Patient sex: M
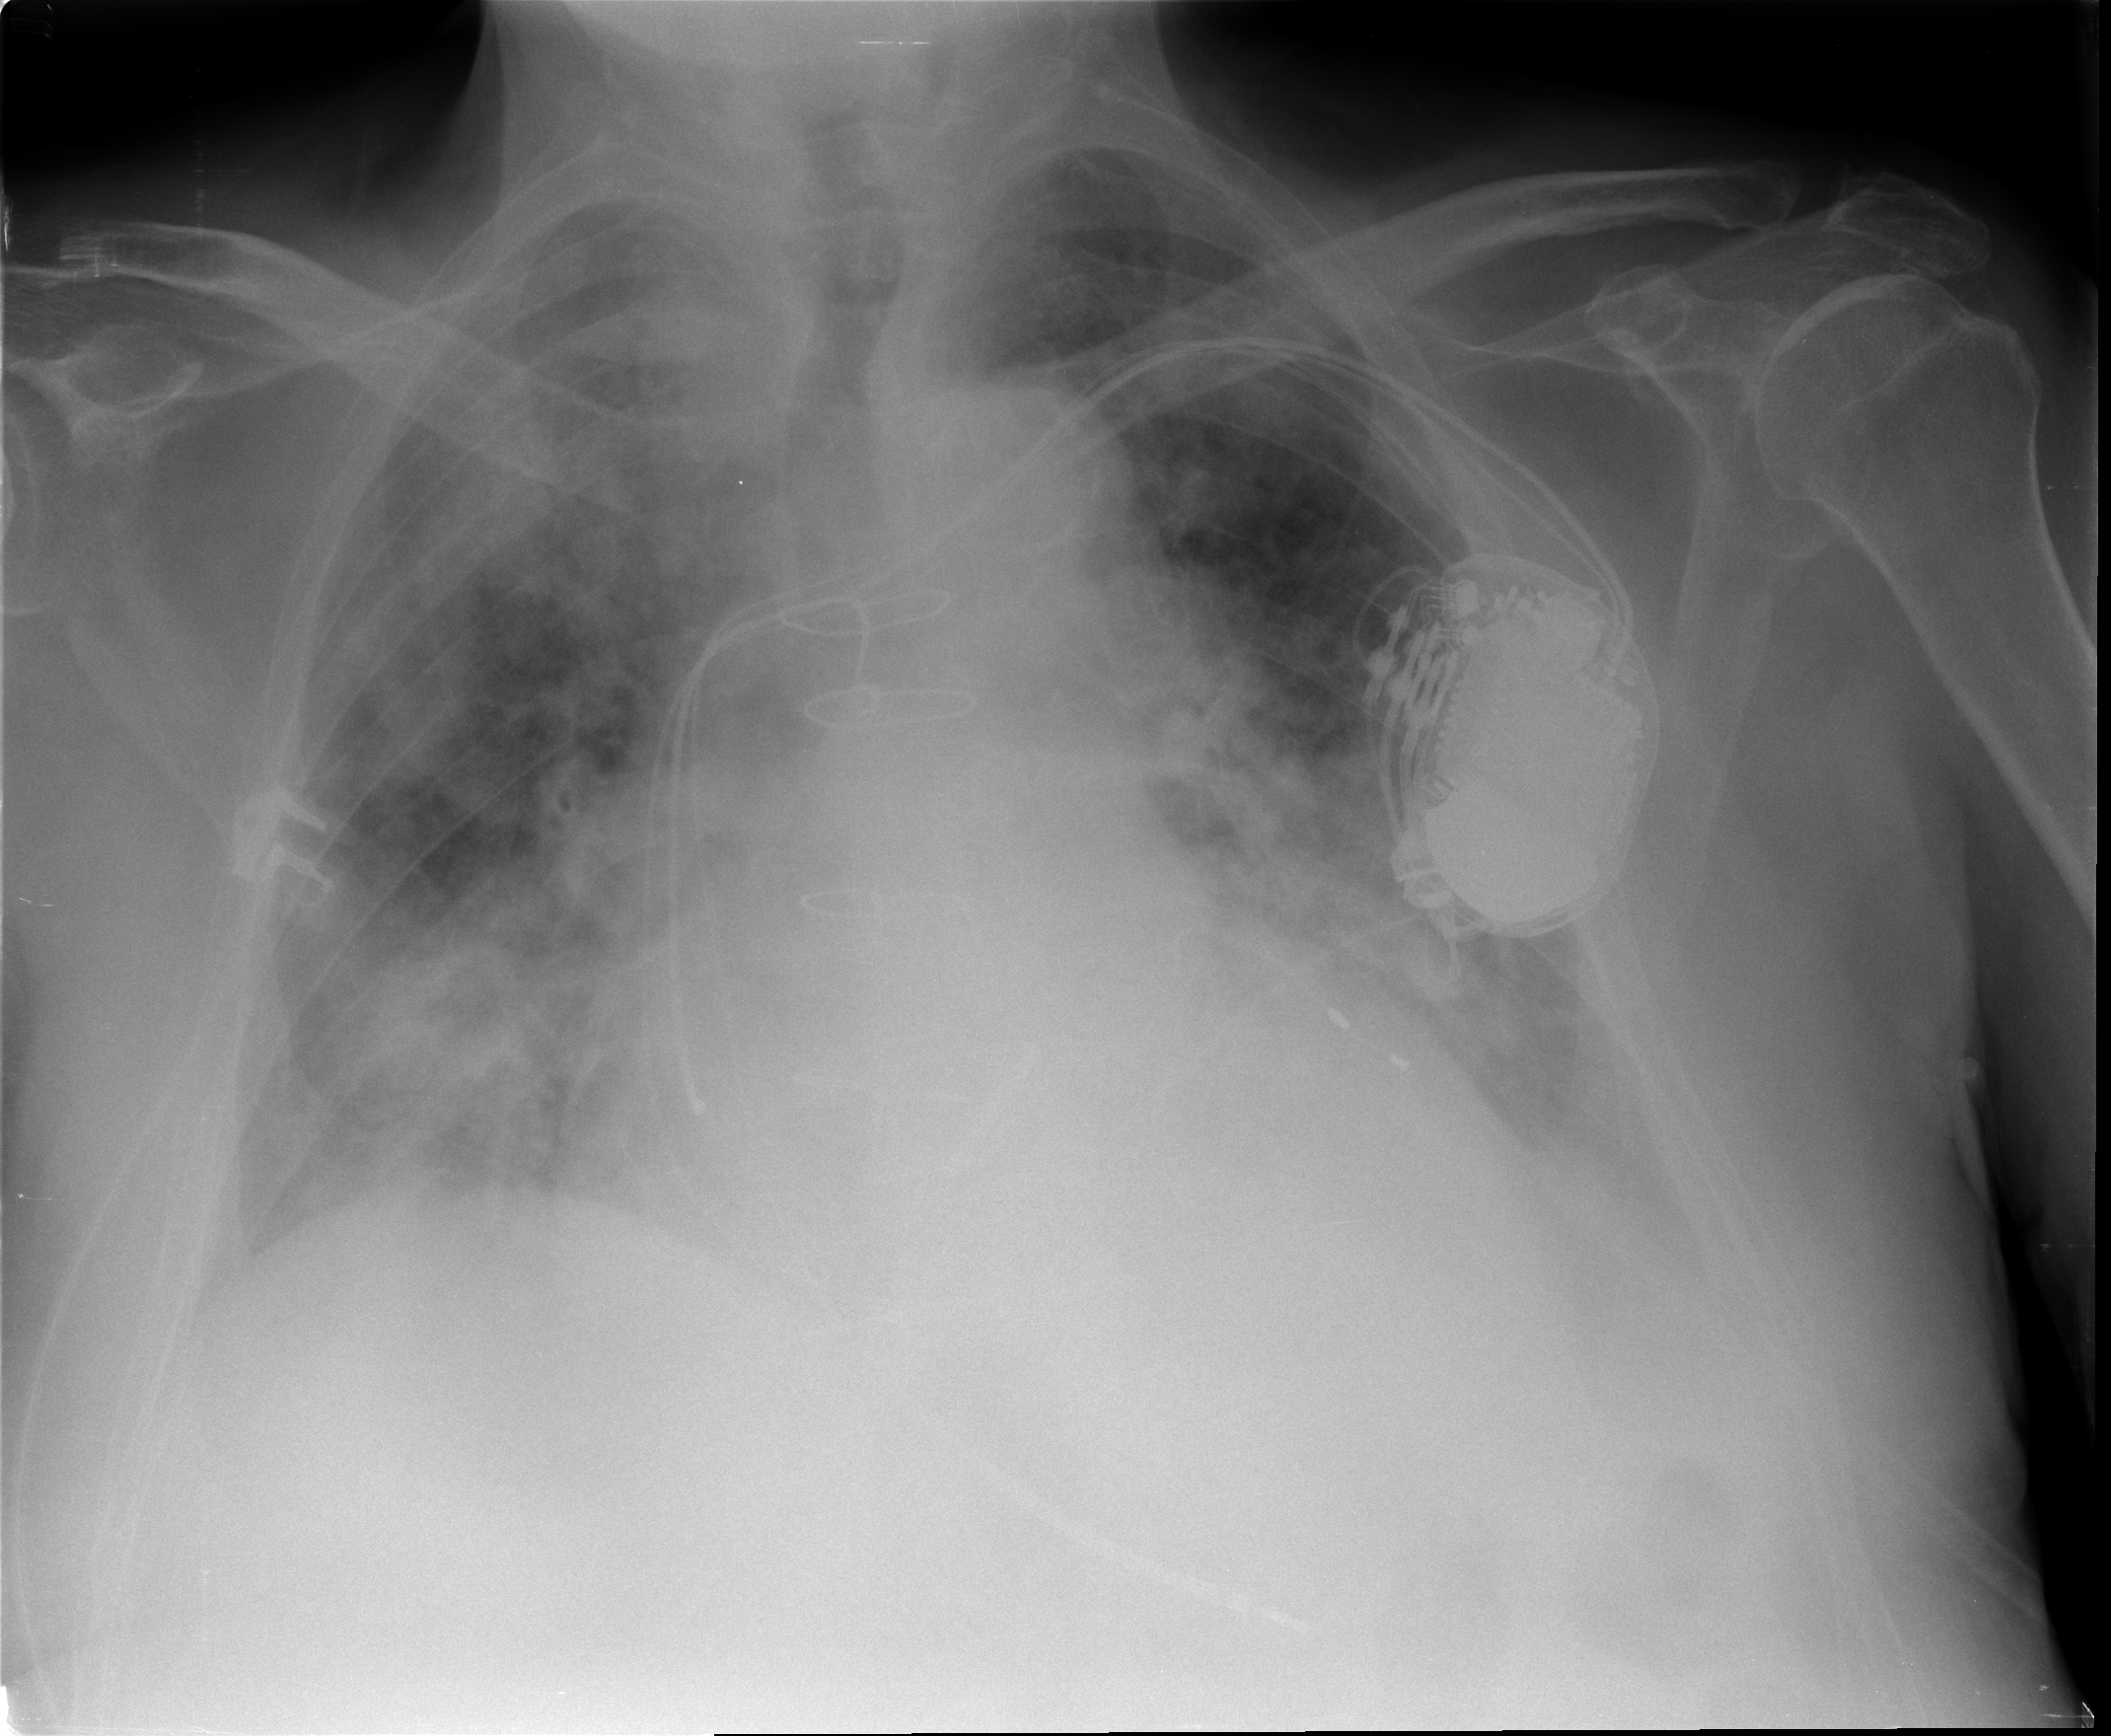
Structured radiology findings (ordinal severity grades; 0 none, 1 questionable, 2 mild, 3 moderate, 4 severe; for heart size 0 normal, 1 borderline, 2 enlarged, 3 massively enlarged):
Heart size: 2
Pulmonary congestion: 4
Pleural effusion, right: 2
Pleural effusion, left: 2
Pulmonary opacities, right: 4
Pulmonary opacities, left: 3
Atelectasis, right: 2
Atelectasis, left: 2